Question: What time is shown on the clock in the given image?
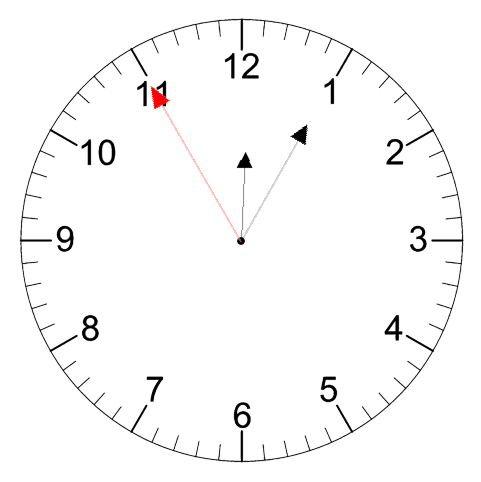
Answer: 12:04:55